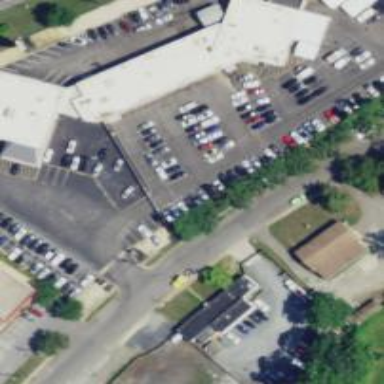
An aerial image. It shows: Building that houses car shop.